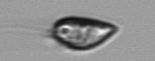
Label: Prorocentrum_triestinum